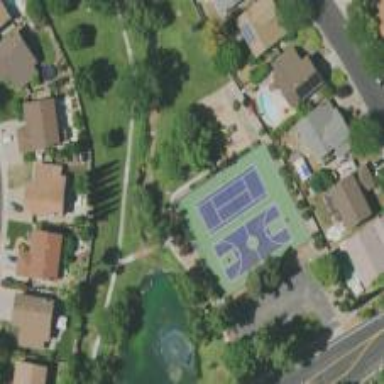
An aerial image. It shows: Paved tennis court on leisure land.